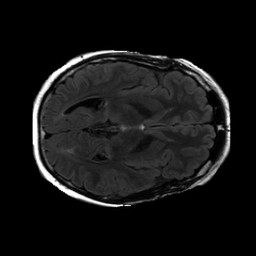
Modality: FLAIR
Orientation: axial
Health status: ill
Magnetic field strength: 3 T